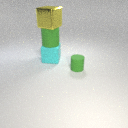
large cyan rubber cube below large green rubber cylinder